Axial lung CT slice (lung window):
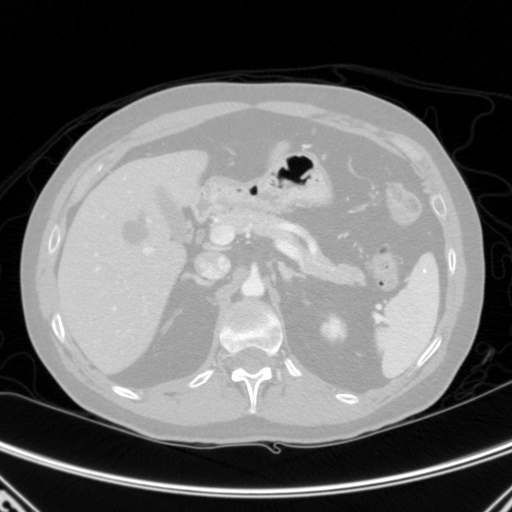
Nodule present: no